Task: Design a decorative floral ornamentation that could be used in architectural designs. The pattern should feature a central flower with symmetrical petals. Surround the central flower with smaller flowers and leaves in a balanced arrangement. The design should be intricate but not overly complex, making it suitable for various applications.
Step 104:
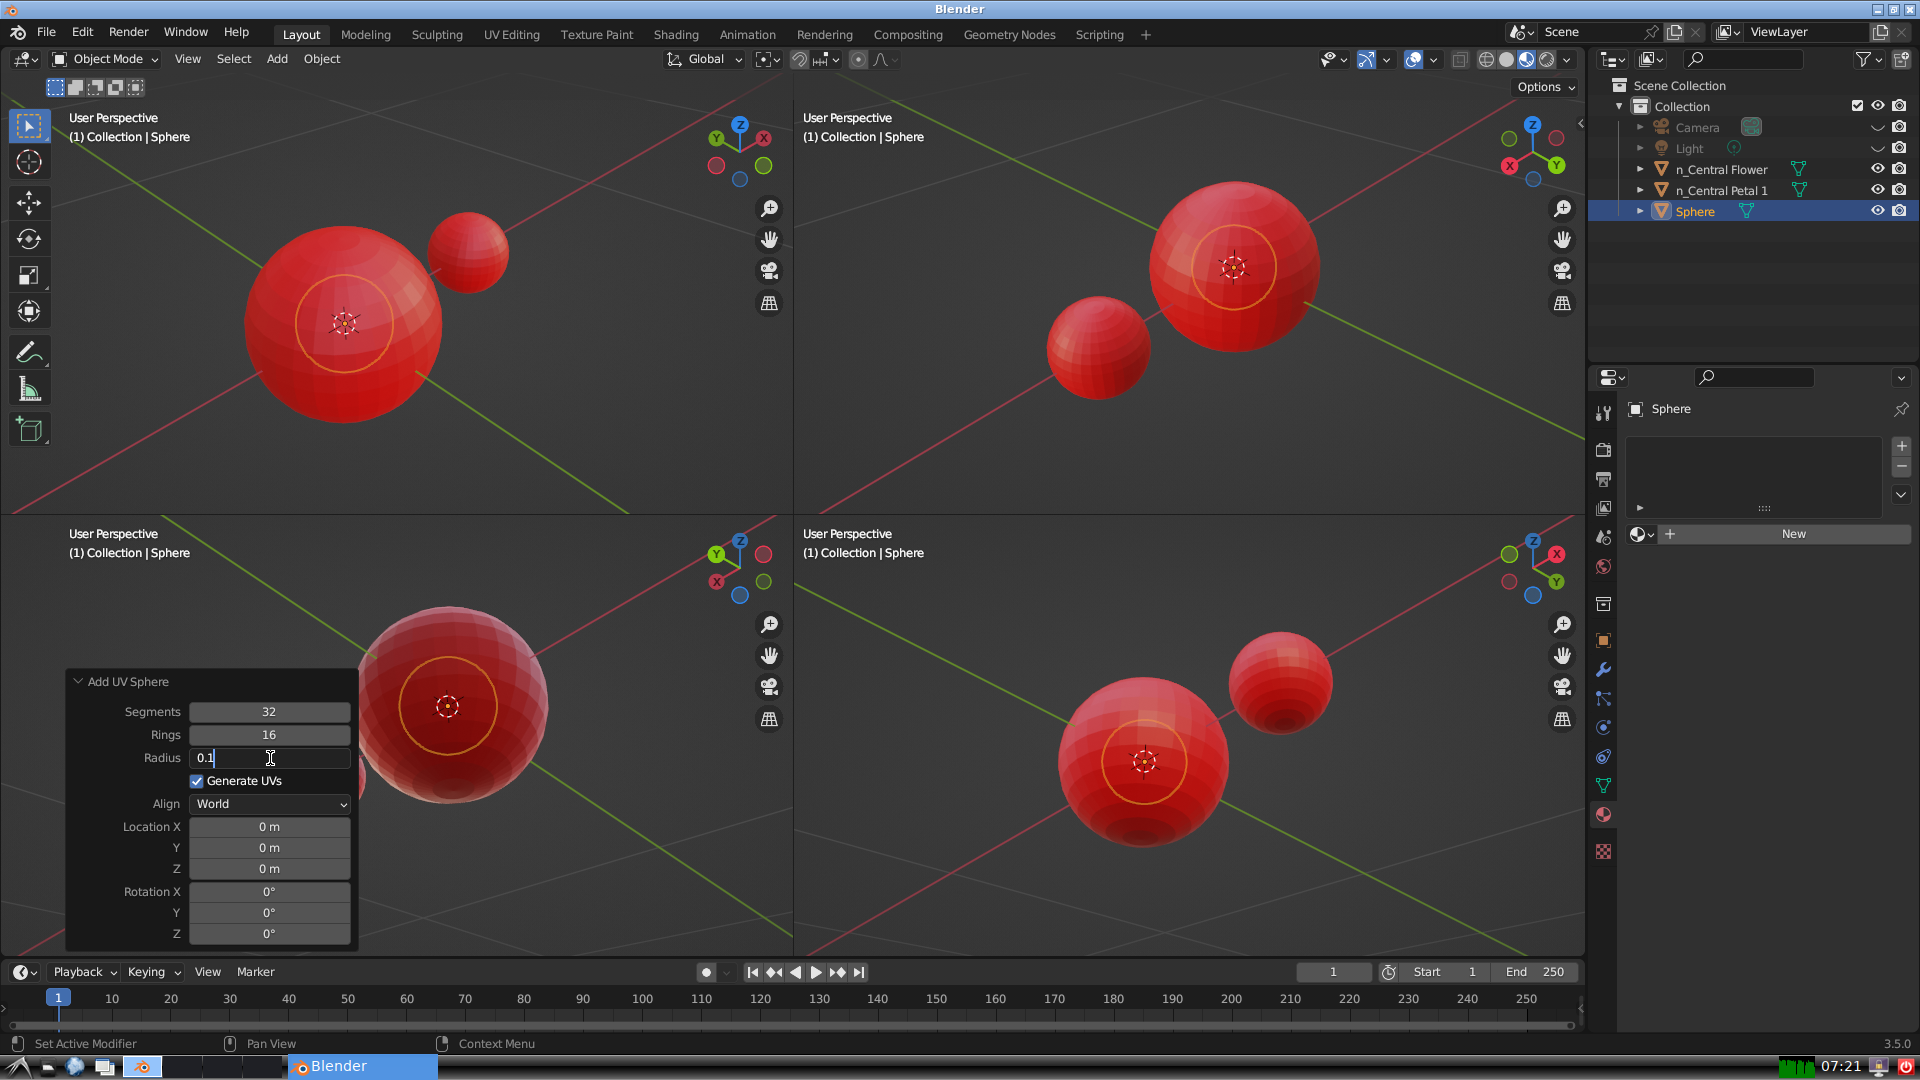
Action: {"key_press": ['Return']}